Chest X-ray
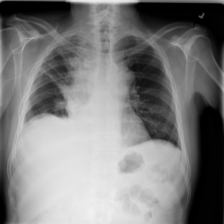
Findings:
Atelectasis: positive
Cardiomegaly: negative
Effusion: negative
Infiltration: negative
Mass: positive
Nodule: negative
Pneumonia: negative
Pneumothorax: negative
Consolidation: negative
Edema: negative
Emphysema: negative
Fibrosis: negative
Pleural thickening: negative
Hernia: negative